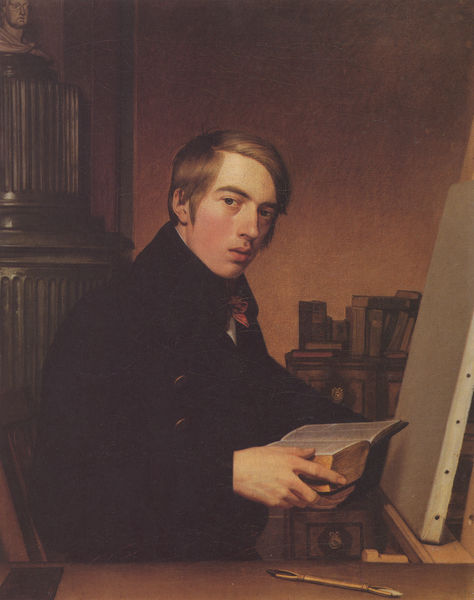
Titel: Selbstbildnis mit der Bibel
Künstler: Friedrich Overbeck
Standort: Lübeck
Institution: Museum für Kunst und Kulturgeschichte
Schlagwörter: dunkel, feder, gemälde, hand, mann, schatten, weiß, grün, ocker, sitzen, abend, braun, frankreich, frisur, haar, hell, hintergrund, licht, marmor, mund, nase, ohr, orange, profil, raum, schwarz, stuhl, säule, tisch, zimmer, blick, rot, schal, beige, schleife, anzug, jacke, jung, regal, wand, arm, augen, bibel, gesicht, halten, kleidung, kragen, messer, bild, bildnis, herr, innenraum, portrait, porträt, schauen, öl, gold, haare, interieur, mantel, sitzend, person, lippen, ohren, rouge, scheitel, kamin, ofen, skulptur, statue, deutschland, seitlich, wangen, bücher, kommode, düster, russland, ölgemälde, dick, dichter, ernst, seitenscheitel, brauen, büste, lesen, atelier, maler, staffelei, junge, nägel, knöpfe, nachdenken, fliege, selbstporträt, buch, künstler, schriftsteller, selbstbildnis, autor, leinwand, kunst, pinsel, anschauen, stift, komode, bücherregal, jüngling, selbstportrait, seiten, werkzeug, junger mann, halbprofil, mittelalter, tonig, bibliothek, bücherei, leser, gelehrter, lesend, studierzimmer, studium, künstlerporträt, griffel, aufgeschlagen, schlaufe, attribut, gebildet, kachelofen, schreibfeder, lektüre, box, spachtel, biebel, aufblicken, belesen, staffelage, nachdenen, stife